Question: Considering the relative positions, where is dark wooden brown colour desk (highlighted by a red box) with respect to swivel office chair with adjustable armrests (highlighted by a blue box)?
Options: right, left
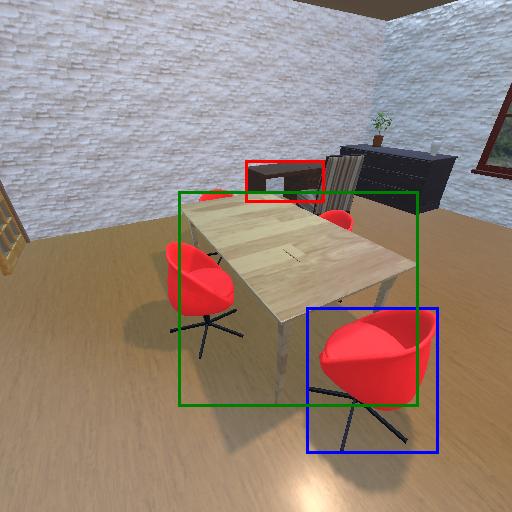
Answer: right